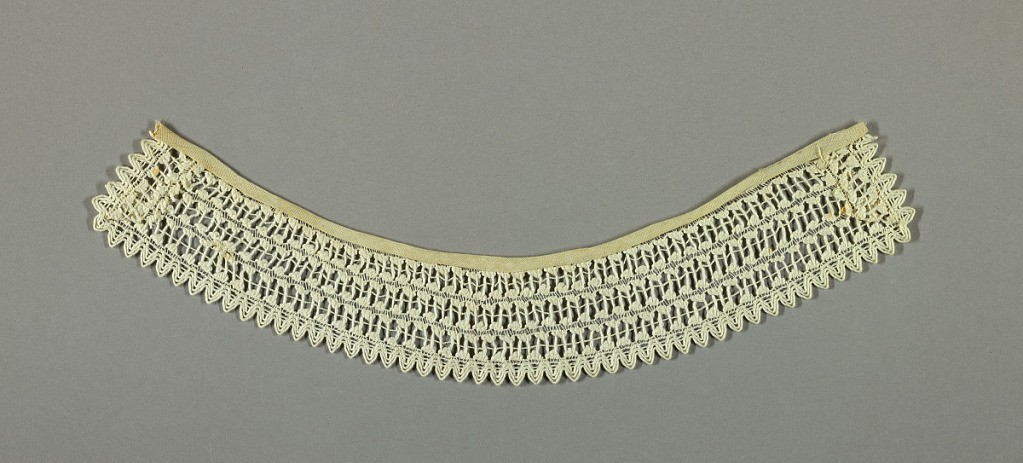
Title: Collar
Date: ca. 1860
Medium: cotton Technique: machine knitting
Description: White round collar.